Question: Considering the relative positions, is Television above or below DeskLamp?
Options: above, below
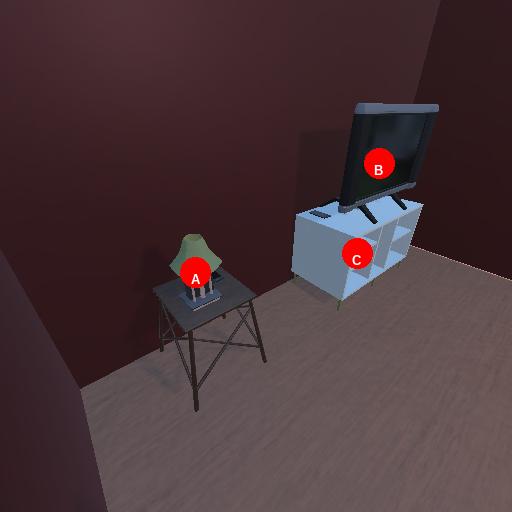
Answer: above